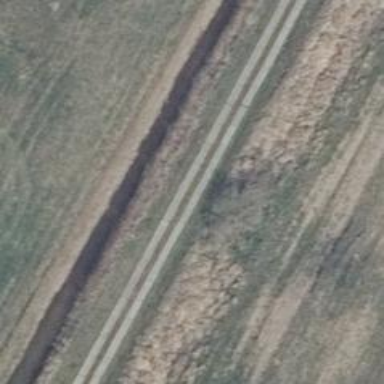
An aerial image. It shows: Track with grade2 tracktype. The surface is made of concrete plates.